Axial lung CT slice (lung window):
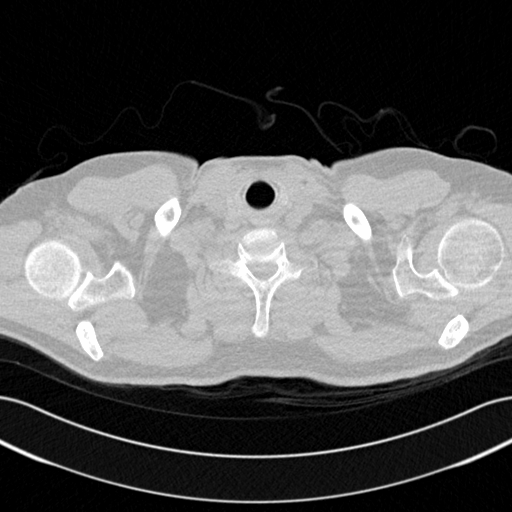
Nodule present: no